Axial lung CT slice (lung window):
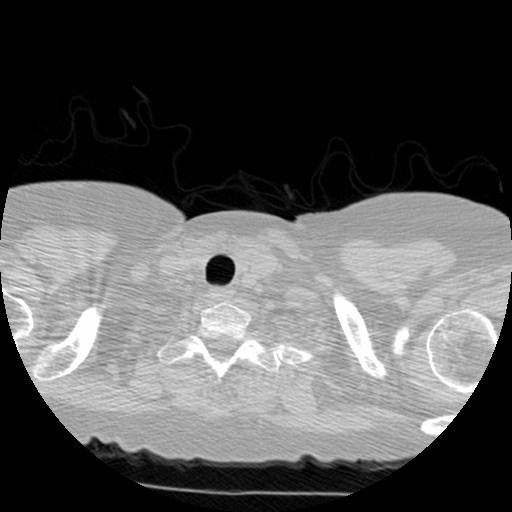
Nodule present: no